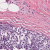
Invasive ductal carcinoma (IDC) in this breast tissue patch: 0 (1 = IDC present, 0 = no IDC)